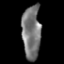
Tissue: skin
Cell type: Epithelial cells
Senescence score: 0.1686
Nuclear area (px): 978
Mean DAPI intensity: 118.939